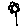
Label: flower